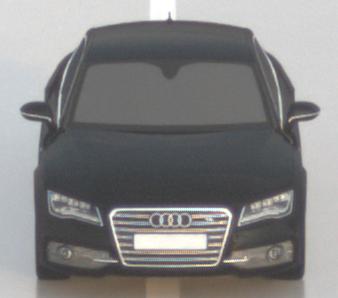
Make: Audi
Model: S7 Sportback cod
Detailed model: S7 (4G) Sportback
Model produced from: 2012/06
Model produced until: 2014/05
Doors: 5
Color: black
Road condition: wet road
Daytime: sunrise or sunset
Contrast: low contrast